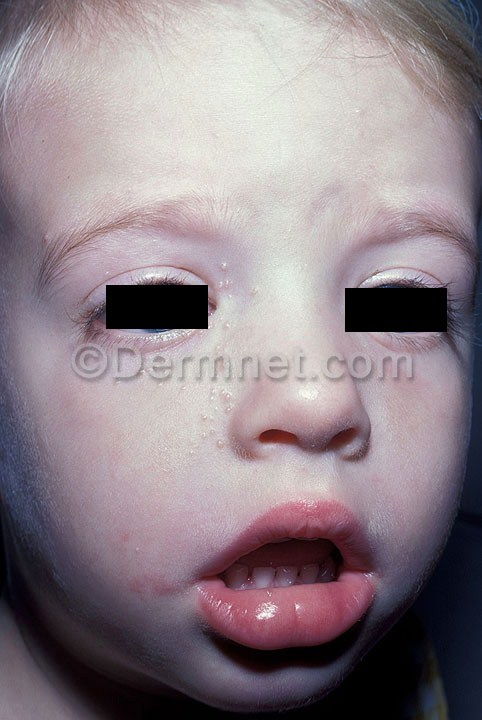
Disease: Warts Molluscum and other Viral Infections